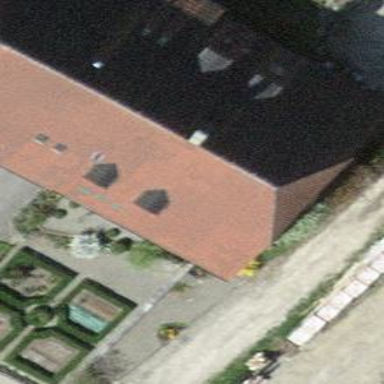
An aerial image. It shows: Farm building.